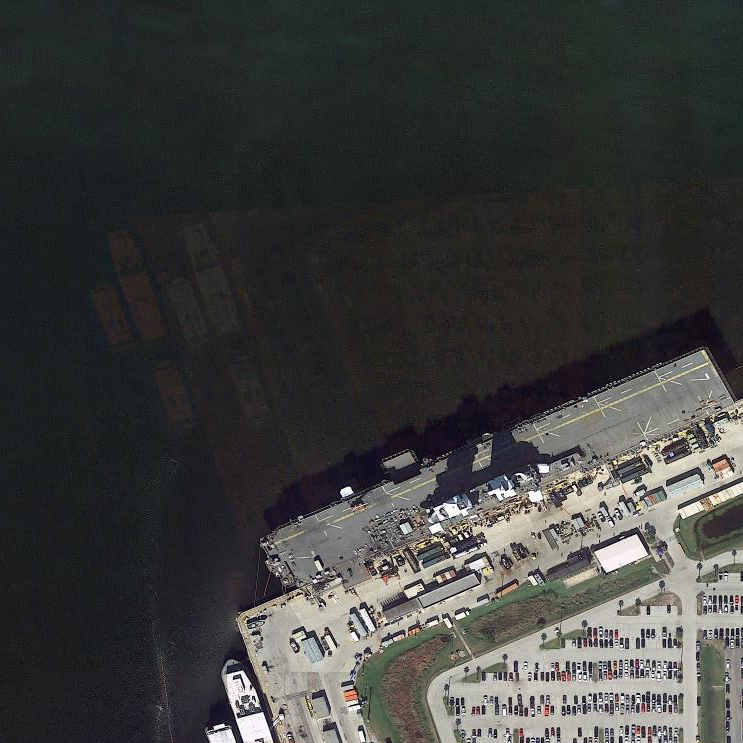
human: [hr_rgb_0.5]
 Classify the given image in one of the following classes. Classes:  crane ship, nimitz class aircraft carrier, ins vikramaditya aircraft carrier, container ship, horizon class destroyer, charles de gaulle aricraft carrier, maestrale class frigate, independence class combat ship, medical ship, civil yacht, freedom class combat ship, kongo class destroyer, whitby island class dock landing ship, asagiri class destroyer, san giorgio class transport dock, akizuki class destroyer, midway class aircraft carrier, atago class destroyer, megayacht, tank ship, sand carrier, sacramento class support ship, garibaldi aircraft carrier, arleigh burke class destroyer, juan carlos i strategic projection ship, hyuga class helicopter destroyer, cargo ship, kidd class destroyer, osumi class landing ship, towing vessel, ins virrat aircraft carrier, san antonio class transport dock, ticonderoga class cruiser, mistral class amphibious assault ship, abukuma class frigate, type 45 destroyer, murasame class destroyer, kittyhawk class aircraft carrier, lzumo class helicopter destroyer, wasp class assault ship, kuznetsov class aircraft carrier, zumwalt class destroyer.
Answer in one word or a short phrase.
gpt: Wasp class assault ship